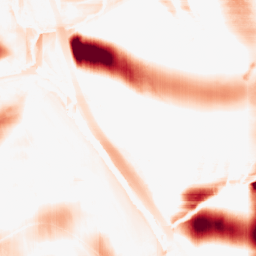
Category: morphological
Decomposition family: morphological_square
Decomposition parameters: operation: opening
size: 50
Upsampling method: bicubic_3x
Upsampling parameters: scale: 3
Upsampling scale: 3